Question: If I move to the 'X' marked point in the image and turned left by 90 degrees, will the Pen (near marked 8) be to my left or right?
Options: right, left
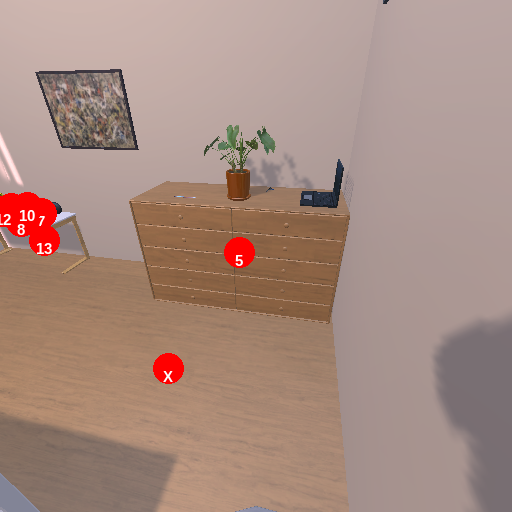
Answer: right